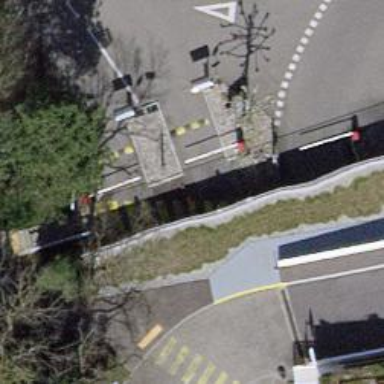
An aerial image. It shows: Parking entrance.